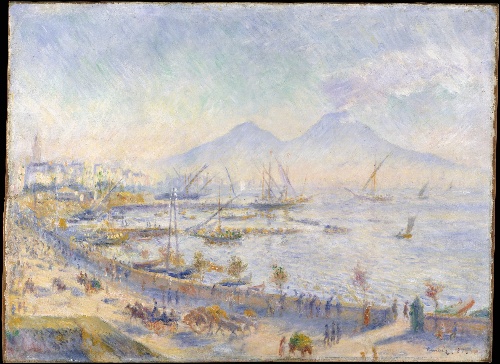
Title: The Bay of Naples
Artist: Auguste Renoir
Artist bio: French, Limoges 1841–1919 Cagnes-sur-Mer
Date: 1881
Object type: Painting
Classification: Paintings
Medium: Oil on canvas
Dimensions: 23 1/2 x 32 in. (59.7 x 81.3 cm)
Department: European Paintings
Credit line: Bequest of Julia W. Emmons, 1956
Accession year: 1956
Repository: Metropolitan Museum of Art, New York, NY
Tags: Seas|Mountains|Boats